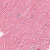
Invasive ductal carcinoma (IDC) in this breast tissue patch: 0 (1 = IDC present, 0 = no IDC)